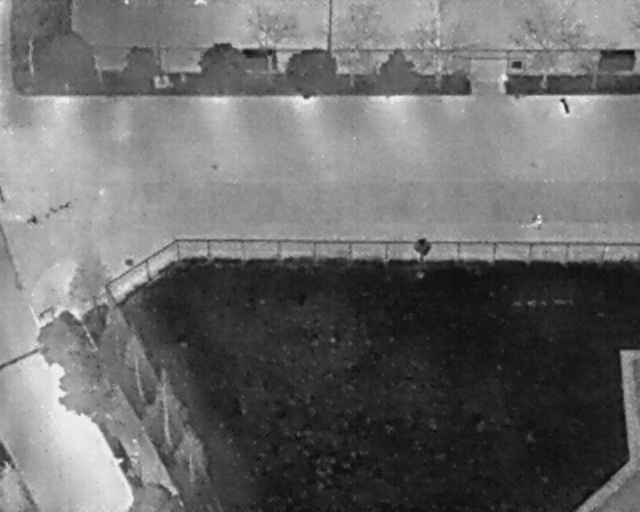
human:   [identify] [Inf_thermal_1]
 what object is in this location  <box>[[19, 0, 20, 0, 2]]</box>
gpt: <ref>1 small person at the top left</ref>

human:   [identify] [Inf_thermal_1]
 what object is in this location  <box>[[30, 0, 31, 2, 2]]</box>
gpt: <ref>1 small person at the top</ref>